Question: The picture describes a maze problem, where green is the starting position and red is the end point. Find the length of the shortest path.
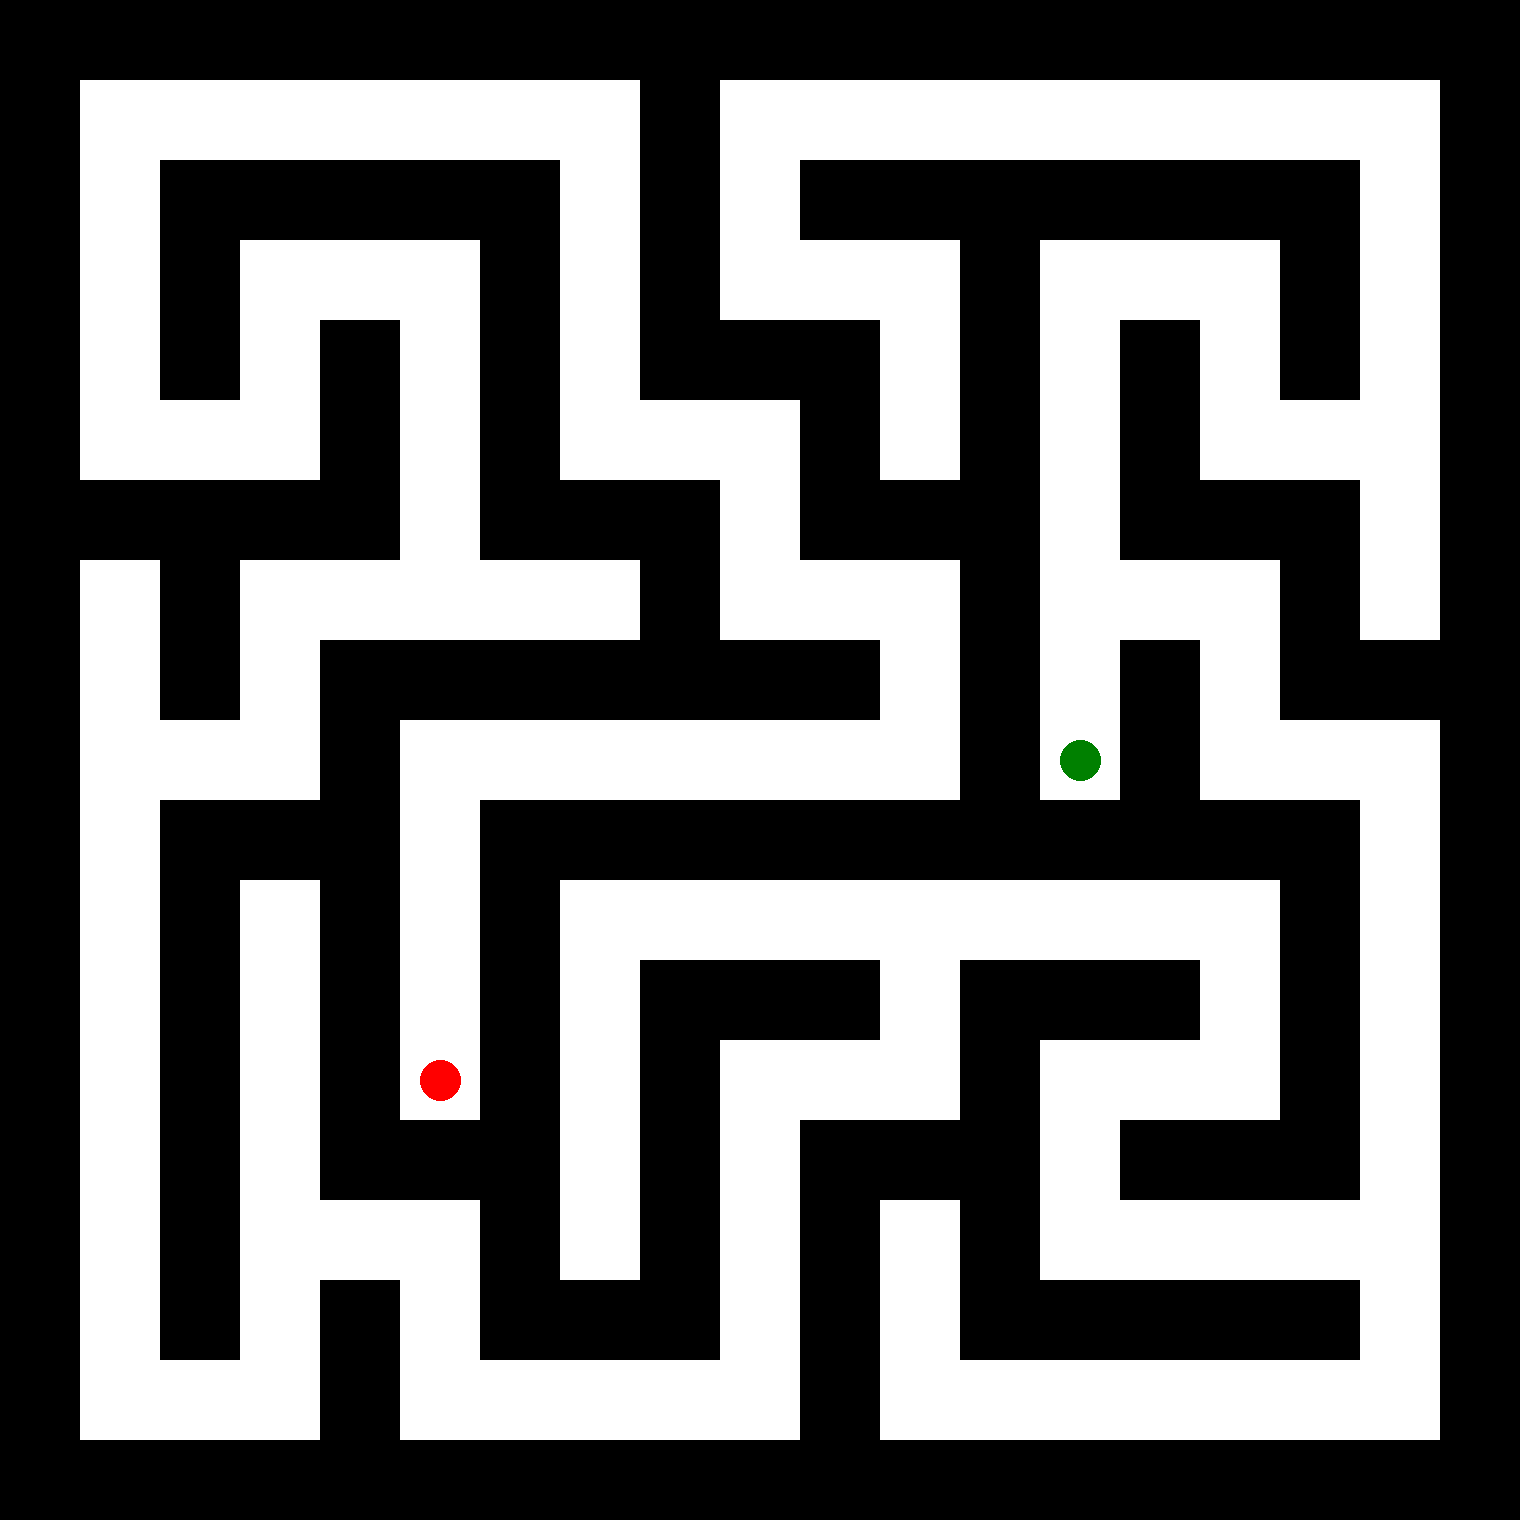
Answer: 104